Question: I have an excel sheet that needs converting into a C# class. The idea here is that for each row in excel sheet, I will create an instance of the class passing Product Id and Period id as parameters in the constructor. So for each Product in that particular period, an instance will be created.
This class has several properties. One property requirement is that in its formula, another property's Total is to be called.
So for example, my sheet is like this:

I need to get the % of Production in each instance.
If my class is called clsProduction, how can I populate its property 'ProductionPerc' once an instance of this class is created?
Any idea will be highly appreciated.
My code is here
'''
using System;
using System.Collections.Generic;
using System.Linq;
using System.Text;
using System.Collections;
using System.Data;
using System.Data.SqlClient;
namespace IMS
{
public class clsProduction
{
public clsProduction() { }
public clsProduction(clsCostOfCrudeMVG obj, int _PeriodId, int _ProductId)
{
_clsCostOfCrudeMVG = obj;
PeriodId = _PeriodId;
ProductId = _ProductId;
GetQuantity();
}
public int ProductionPerc
{
get { return _ProductionPerc; }
set { _ProductionPerc= value; }
}
}
}
'''
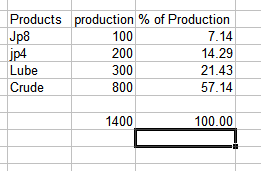
Answer: Each instance of your class only knows about itself. It does not know about the 'population' and therefore cannot make any calculation about what percentage of the overall 'population' the value represent.
You need a class to actually do those calculations (much like the Excel 'Application' makes calculations based on the contents of cells).
Try this:
'''
Class ProductionManager
{
List<ProductionItem> _ProductionItems
AddProductionItem(ProductionItem)
{
// Add the production items to _ProductionItems List
// Now
// 1) enumerate the current collection of _ProductionItems
// 2) keep running totals
// 3) now re-enumerate the current collection of _ProductionItems
// updating each item with its respective percentage of the totals
// you calculated in step 2.
// and populate each ProductionItem with the respective percentages
}
}
'''